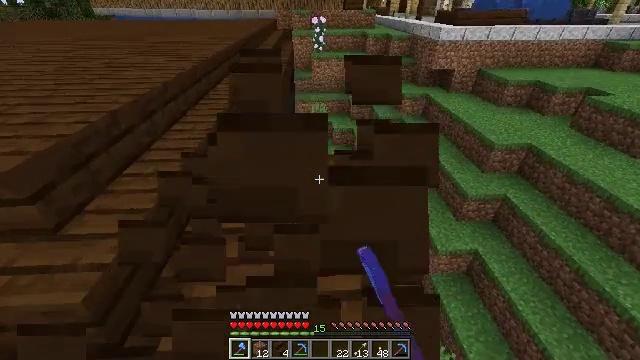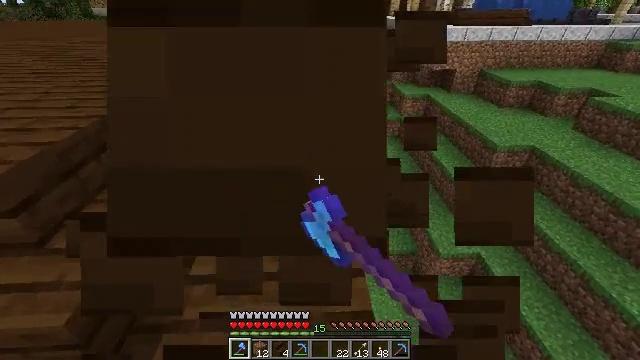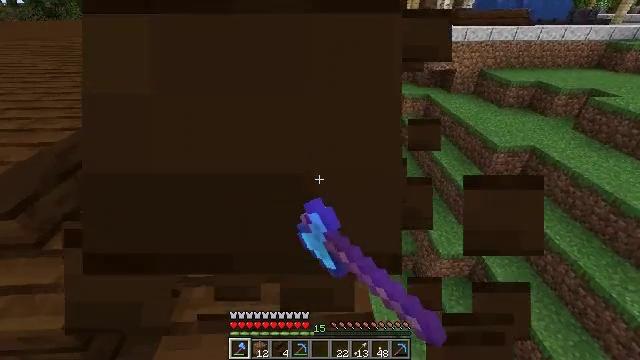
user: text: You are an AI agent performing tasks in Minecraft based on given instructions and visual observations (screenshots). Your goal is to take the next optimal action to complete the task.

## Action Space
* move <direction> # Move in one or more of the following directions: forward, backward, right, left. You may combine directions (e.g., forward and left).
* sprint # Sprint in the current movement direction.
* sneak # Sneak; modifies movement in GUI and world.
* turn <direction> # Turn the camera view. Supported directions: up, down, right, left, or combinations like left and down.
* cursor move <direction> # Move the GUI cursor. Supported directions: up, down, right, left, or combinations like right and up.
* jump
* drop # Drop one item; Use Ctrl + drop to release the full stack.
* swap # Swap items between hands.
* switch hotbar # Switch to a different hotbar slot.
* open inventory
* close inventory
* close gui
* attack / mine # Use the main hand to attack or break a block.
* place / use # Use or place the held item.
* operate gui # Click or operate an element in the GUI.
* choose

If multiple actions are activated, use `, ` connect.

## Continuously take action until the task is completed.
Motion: motion action
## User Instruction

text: Remove the dark oak stairs from the build.
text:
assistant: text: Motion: move forward, sneak, attack / mine
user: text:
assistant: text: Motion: move forward, sneak, attack / mine
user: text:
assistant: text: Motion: sneak, attack / mine